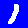
Digit: 1